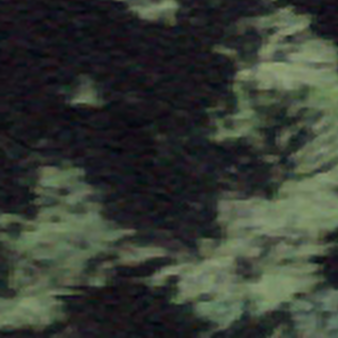
Label: other